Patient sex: M
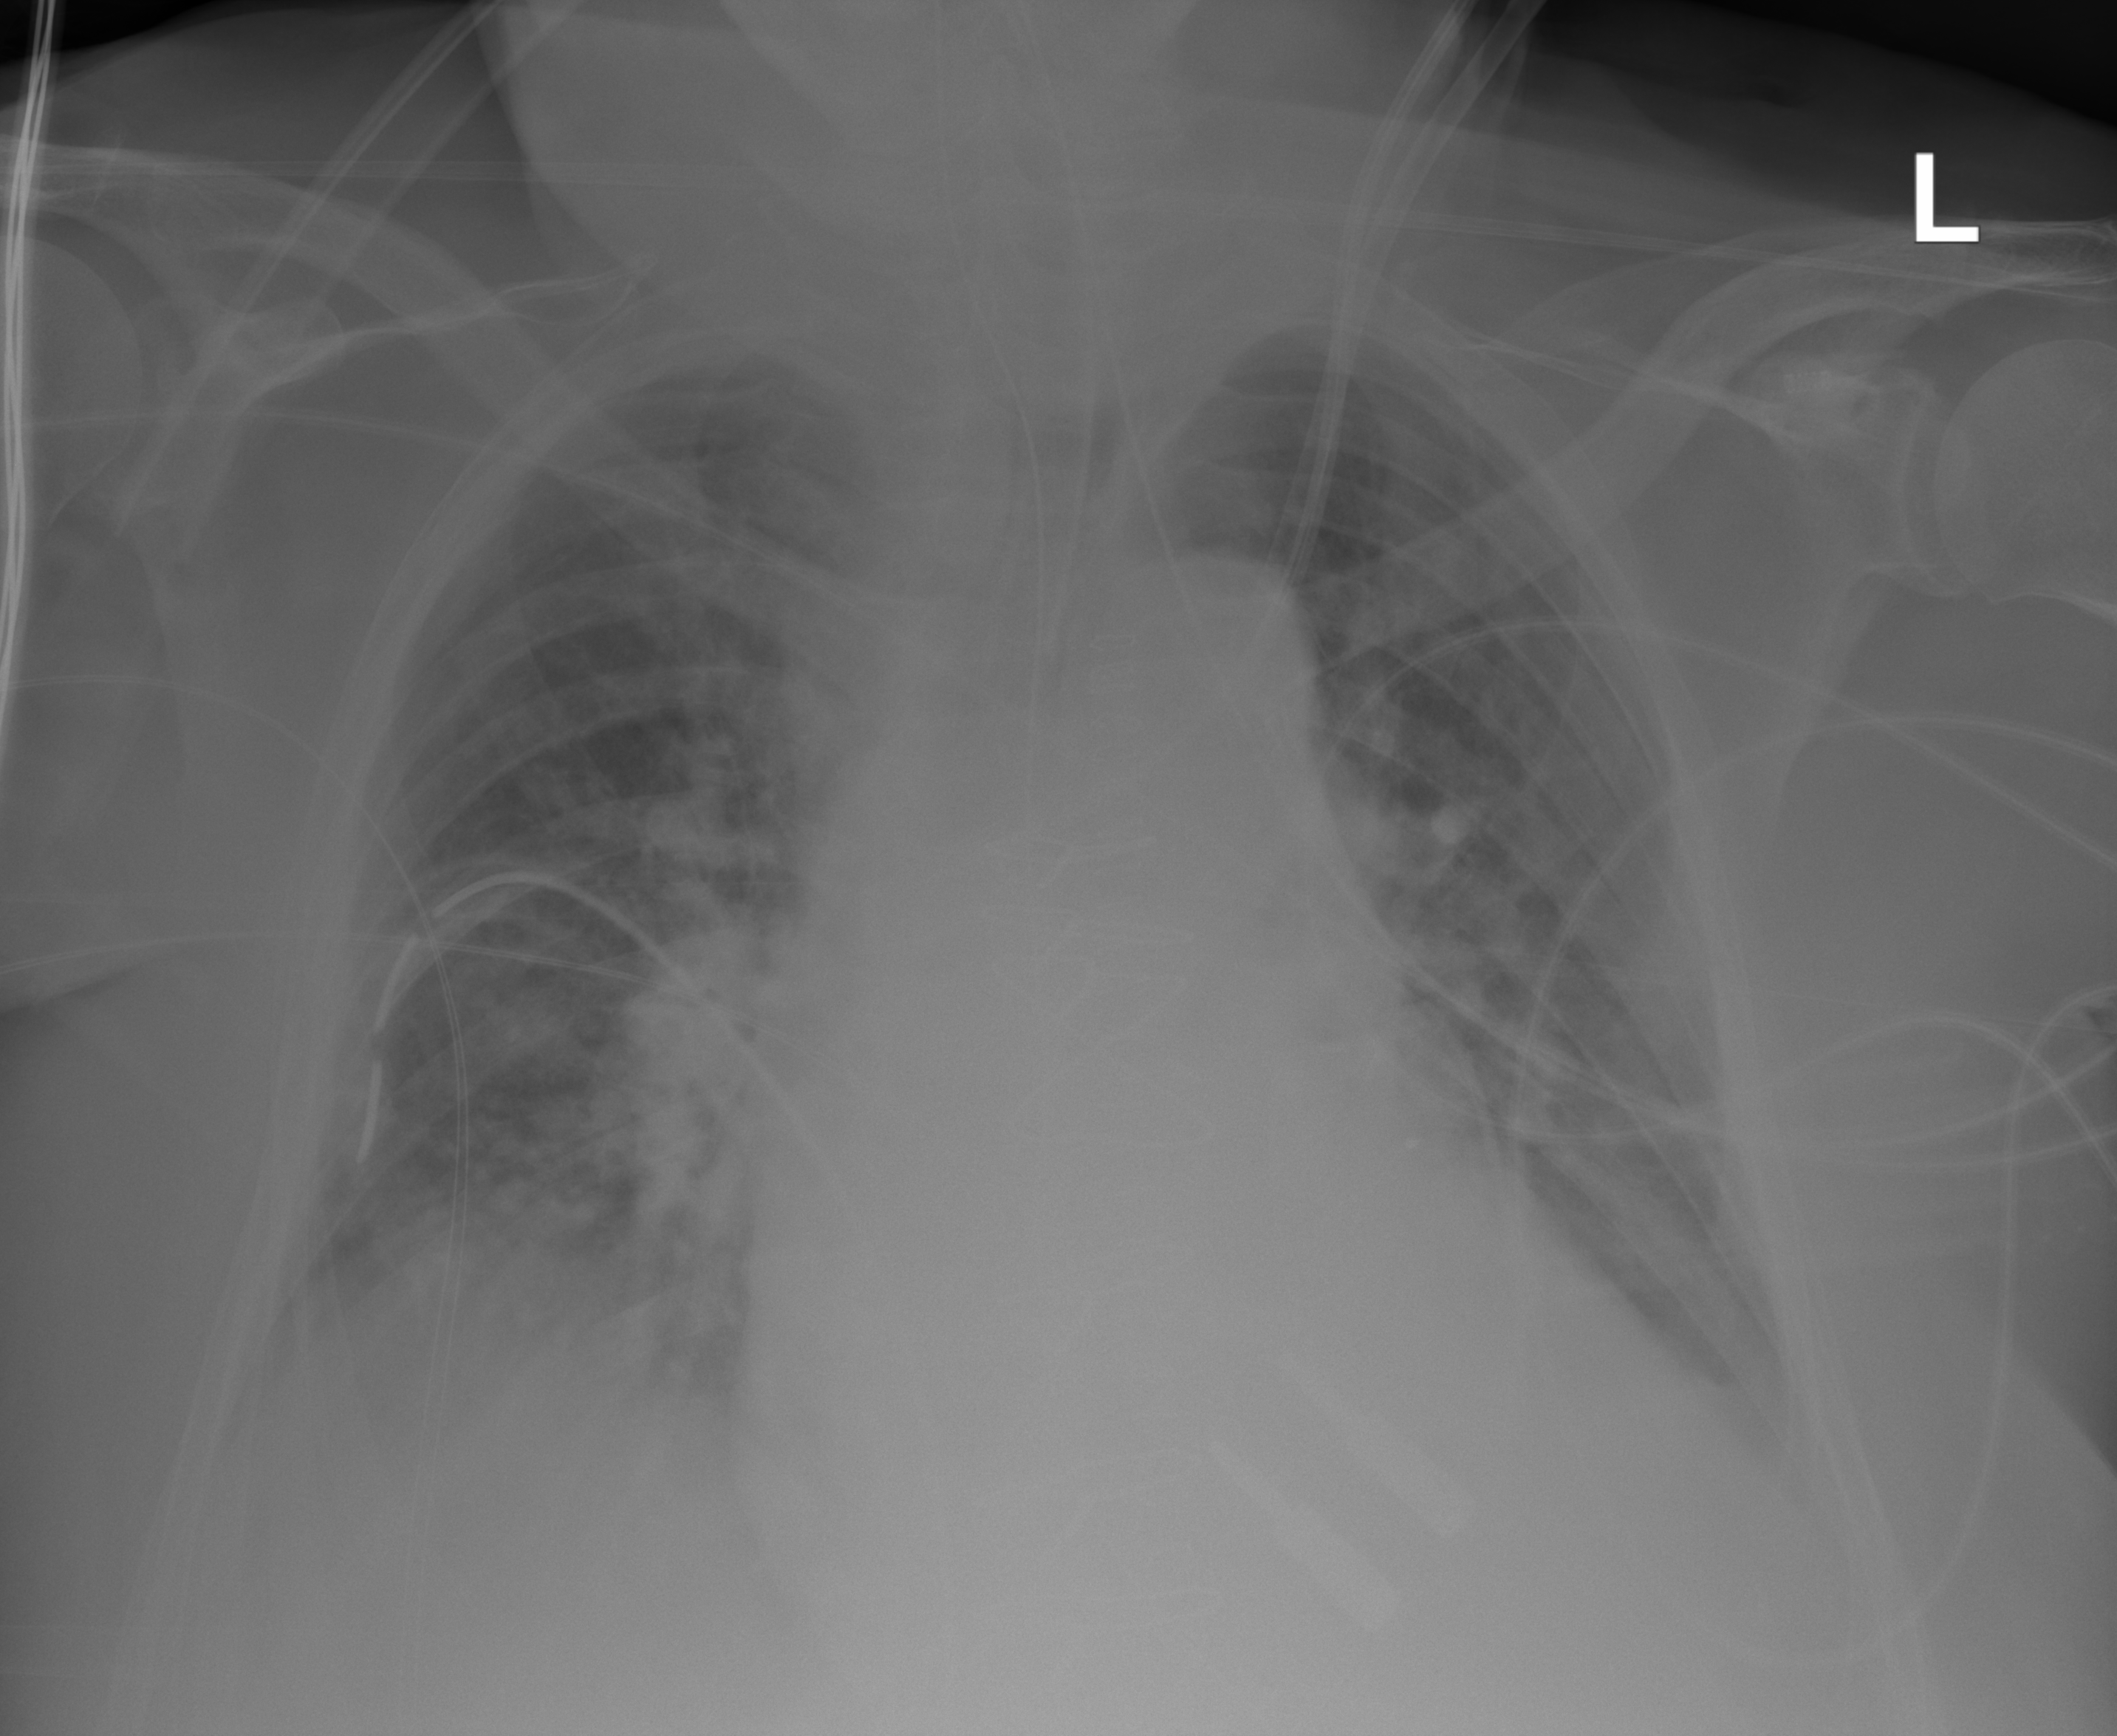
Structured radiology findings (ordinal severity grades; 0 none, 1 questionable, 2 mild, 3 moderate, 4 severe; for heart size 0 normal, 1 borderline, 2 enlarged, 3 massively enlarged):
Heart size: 2
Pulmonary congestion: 2
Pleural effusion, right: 2
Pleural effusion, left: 2
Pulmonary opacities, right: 2
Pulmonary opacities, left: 2
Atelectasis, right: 2
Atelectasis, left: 2